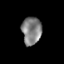
Tissue: skin
Cell type: Epithelial cells
Senescence score: 0.2006
Nuclear area (px): 529
Mean DAPI intensity: 130.374